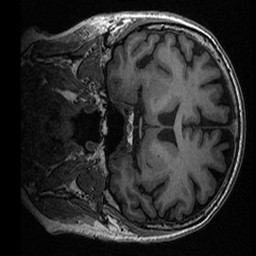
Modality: T1w
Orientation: coronal
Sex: male
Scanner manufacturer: ge
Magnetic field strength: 3 T
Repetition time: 0.0064 s
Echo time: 0.00281 s